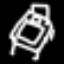
Label: bed